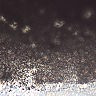
Metastatic tissue present: no